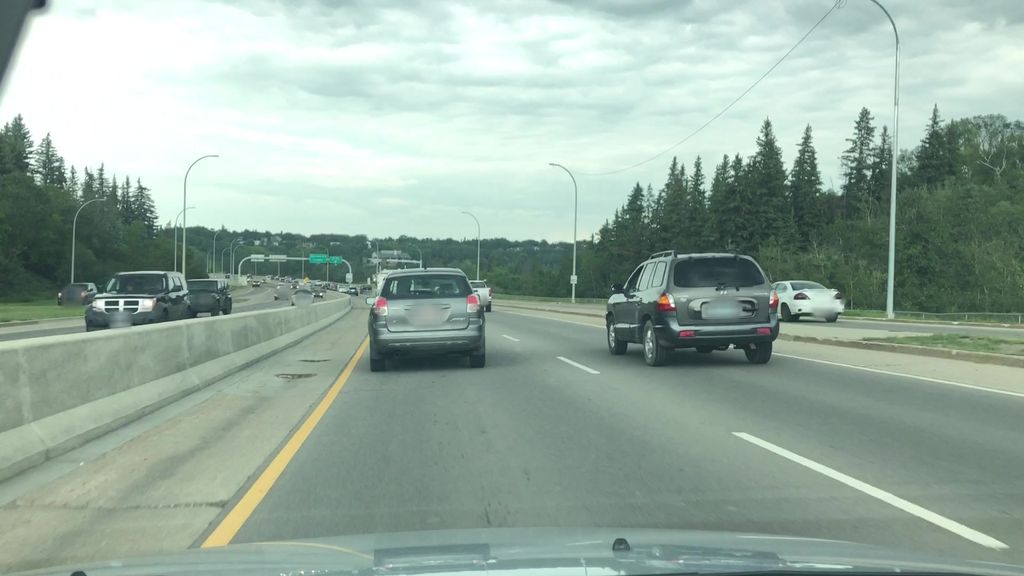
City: edmonton